Question: I'm having a problem with a web page I'm working on that I'm finding difficult to describe. When viewed in a small browser window the page cuts off when horizontally scrolling to content outside the browser's viewport. What causes this problem? How can it be fixed? Thanks in advance.
Here is an example of the problem I found in the wild:

It may be good to note that I won't be using media queries to achieve responsive design for this page.
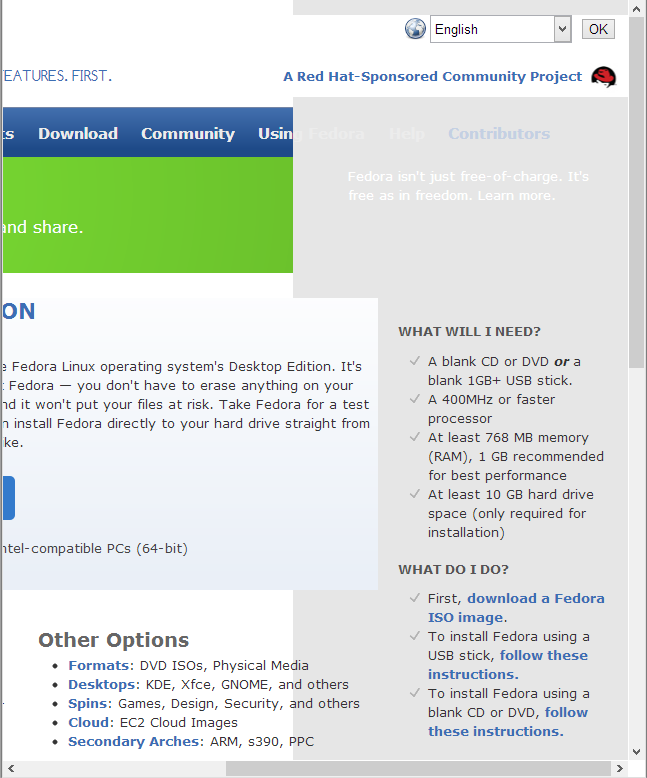
Answer: Chances are you've got something set to 'width: 100%', yet you don't have a 'min-width' set on the body, which causes the 100% wide elements to only be as wide as the window.
Try something like this:
'''
body {
min-width: 960px;
}
'''
Or whatever the minimum width of the page is.